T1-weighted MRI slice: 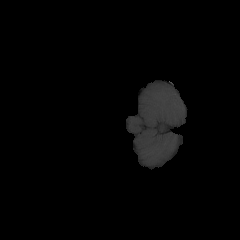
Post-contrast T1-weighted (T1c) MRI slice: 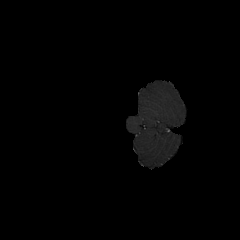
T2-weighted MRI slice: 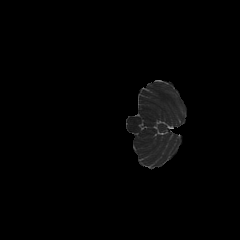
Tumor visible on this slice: no